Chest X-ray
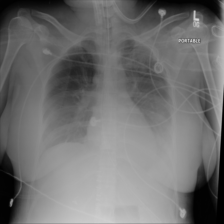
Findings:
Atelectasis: negative
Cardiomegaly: negative
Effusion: positive
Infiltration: negative
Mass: negative
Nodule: negative
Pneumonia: negative
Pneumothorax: negative
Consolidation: positive
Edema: negative
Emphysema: negative
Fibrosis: negative
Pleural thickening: negative
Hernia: negative